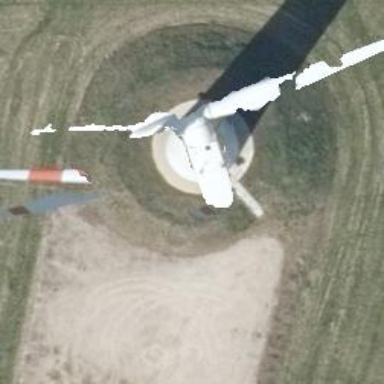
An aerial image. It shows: Wind generator in the form of horizontal axis wind turbine.